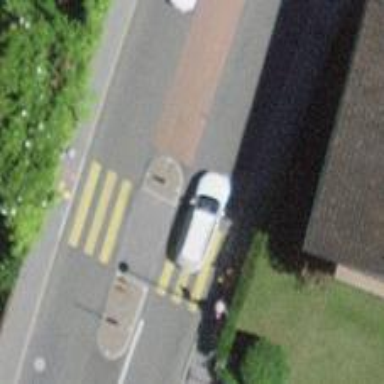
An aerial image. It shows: Uncontrolled zebra crossing with marked island on the road.